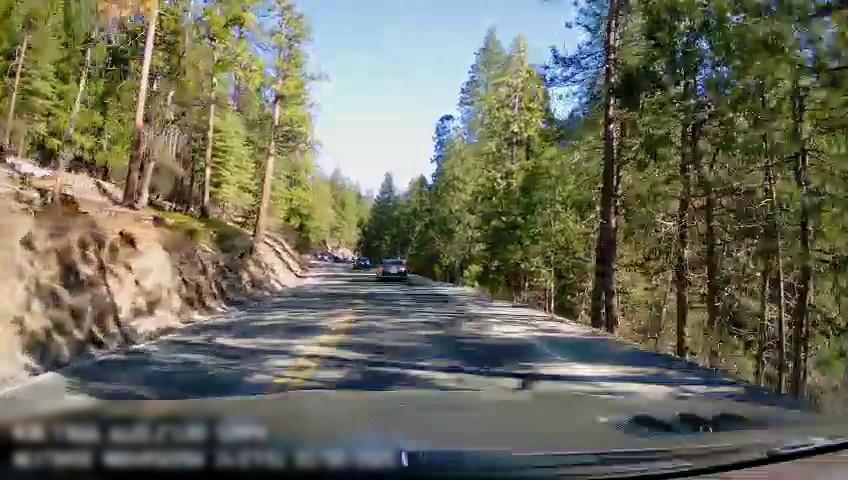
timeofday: Day
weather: Sunny
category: Drivable Space
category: Vehicles | Car
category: Vehicles | Car
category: Lanes | Opposite Lane
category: Lanes | Opposite Lane
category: Lanes | Current Lane
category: Lanes | Current Lane